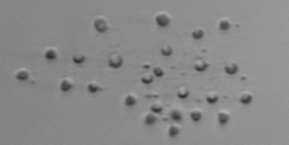
Label: Parvicorbicula_socialis